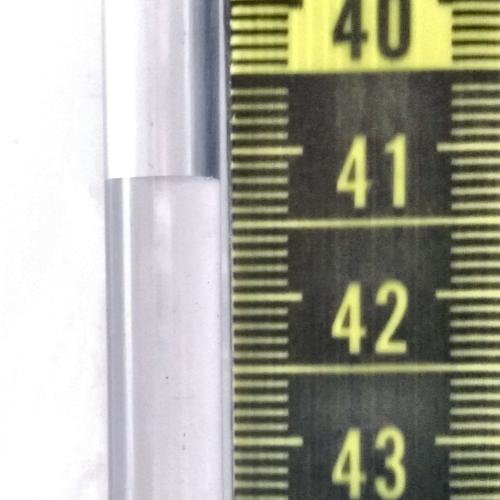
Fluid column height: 41.2 cm